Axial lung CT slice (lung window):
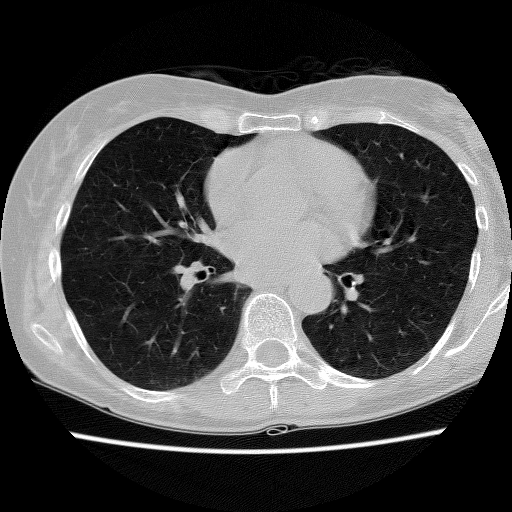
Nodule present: no